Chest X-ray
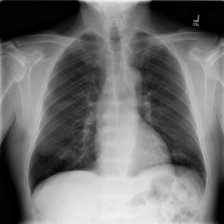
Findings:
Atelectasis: positive
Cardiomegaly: negative
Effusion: negative
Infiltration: negative
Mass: negative
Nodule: negative
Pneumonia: negative
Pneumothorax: negative
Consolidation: negative
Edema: negative
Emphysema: negative
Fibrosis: negative
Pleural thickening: negative
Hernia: negative